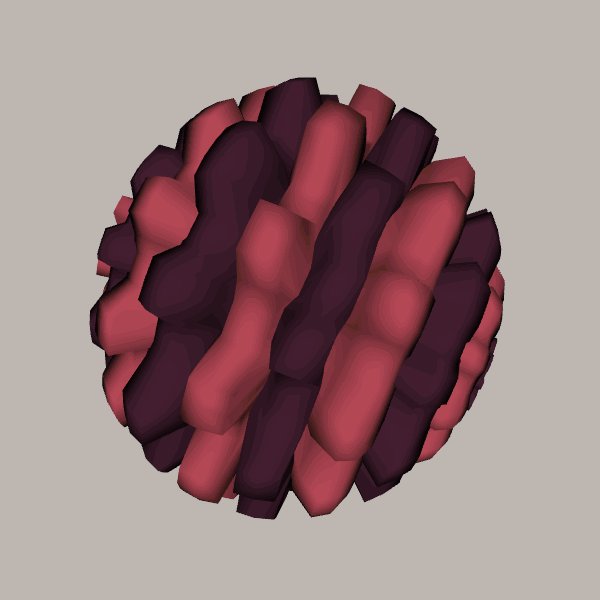
Background: light